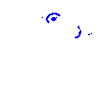
Particle: pion